Interaction volume radius: 10 \u00c5
Interaction volume height: 25 \u00c5
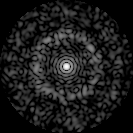
Disorder parameter: 0.8388